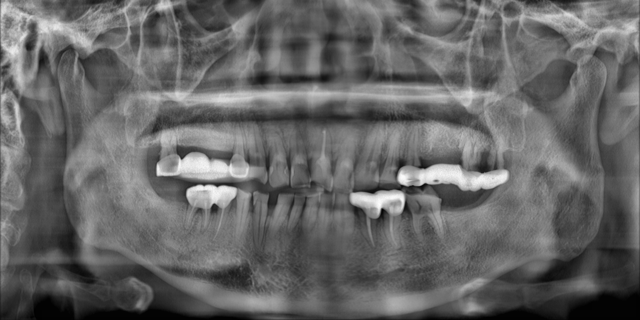
adult